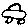
Label: car